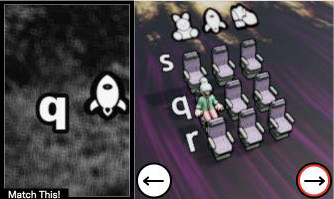
Task: seats
Answer: no